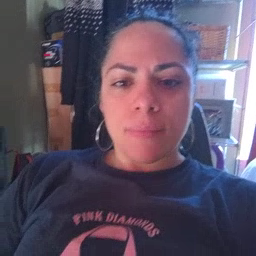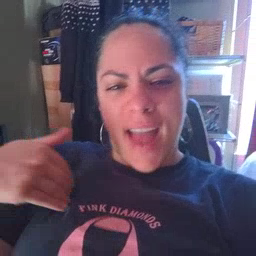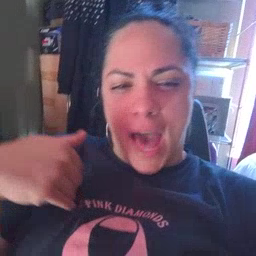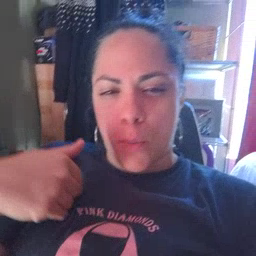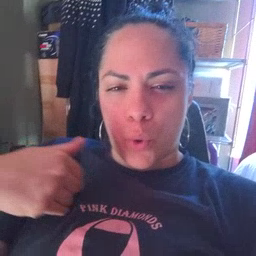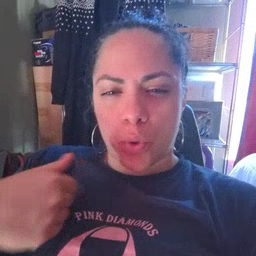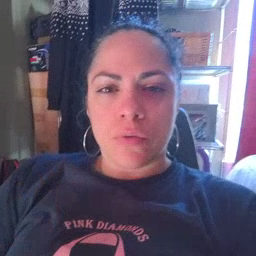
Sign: animal